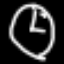
Label: clock